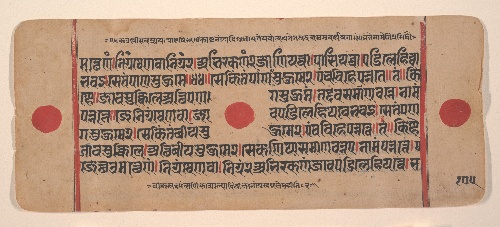
Date: 15th century
Object type: Folio
Classification: Paintings
Medium: Ink, opaque watercolor, and gold on paper
Culture: India (Gujarat)
Dimensions: 4 3/8 x 10 5/8 in. (11.1 x 27 cm)
Department: Asian Art
Credit line: Rogers Fund, 1955
Accession year: 1955
Repository: Metropolitan Museum of Art, New York, NY